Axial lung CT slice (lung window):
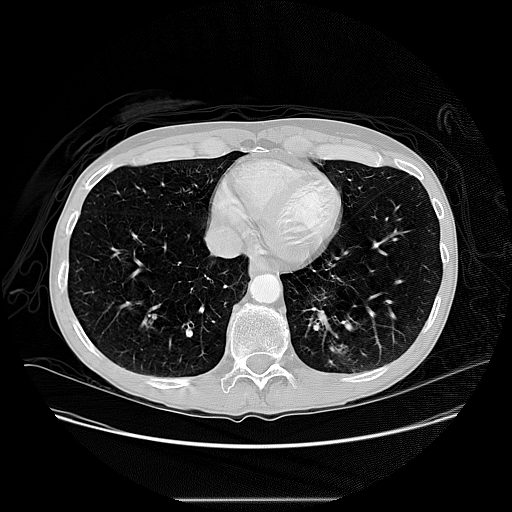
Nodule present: no